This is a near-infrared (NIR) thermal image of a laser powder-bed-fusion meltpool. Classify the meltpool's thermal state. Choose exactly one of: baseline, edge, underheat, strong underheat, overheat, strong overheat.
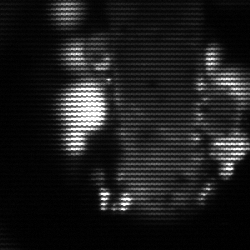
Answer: strong underheat